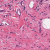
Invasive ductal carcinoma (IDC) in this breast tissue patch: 0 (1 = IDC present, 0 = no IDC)